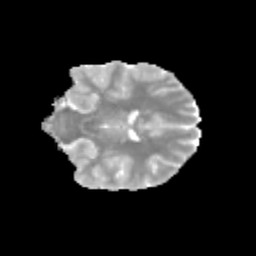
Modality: MD
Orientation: coronal
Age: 12
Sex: female
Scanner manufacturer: siemens
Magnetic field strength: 3 T
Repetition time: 3.8 s
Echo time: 0.07 s